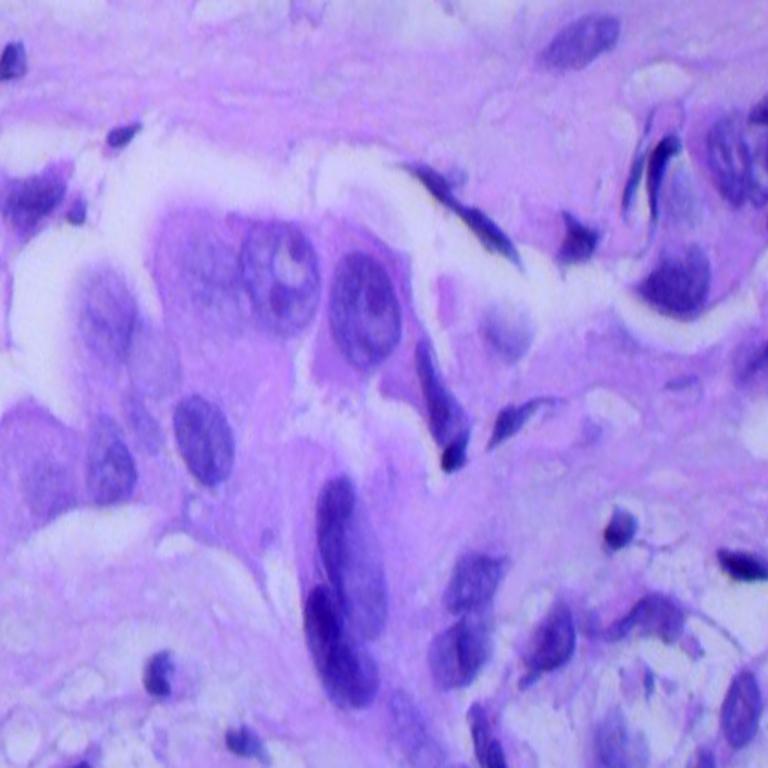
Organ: lung
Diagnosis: adenocarcinomas